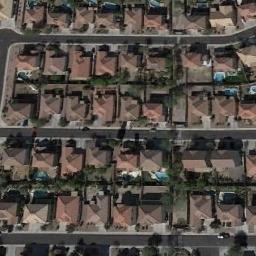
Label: dense_residential